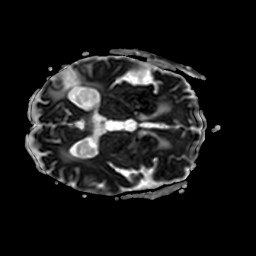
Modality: ADC
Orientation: axial
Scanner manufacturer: philips
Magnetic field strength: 3 T
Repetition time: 4.202 s
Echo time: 0.05978 s